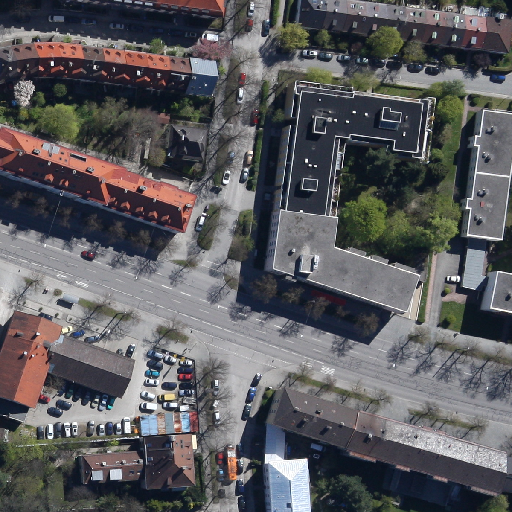
Referring expression: bikeway along with tree